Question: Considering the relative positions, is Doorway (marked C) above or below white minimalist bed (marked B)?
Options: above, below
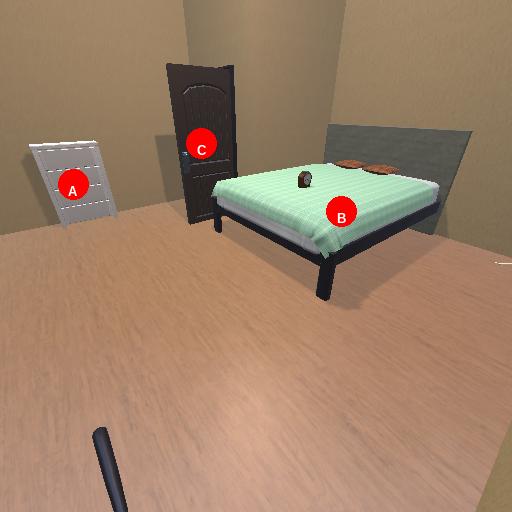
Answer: above